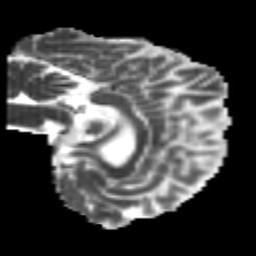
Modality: MD
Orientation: sagittal
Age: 21
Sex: male
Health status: healthy
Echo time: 0.074 s